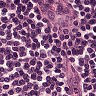
Metastatic tissue present: no